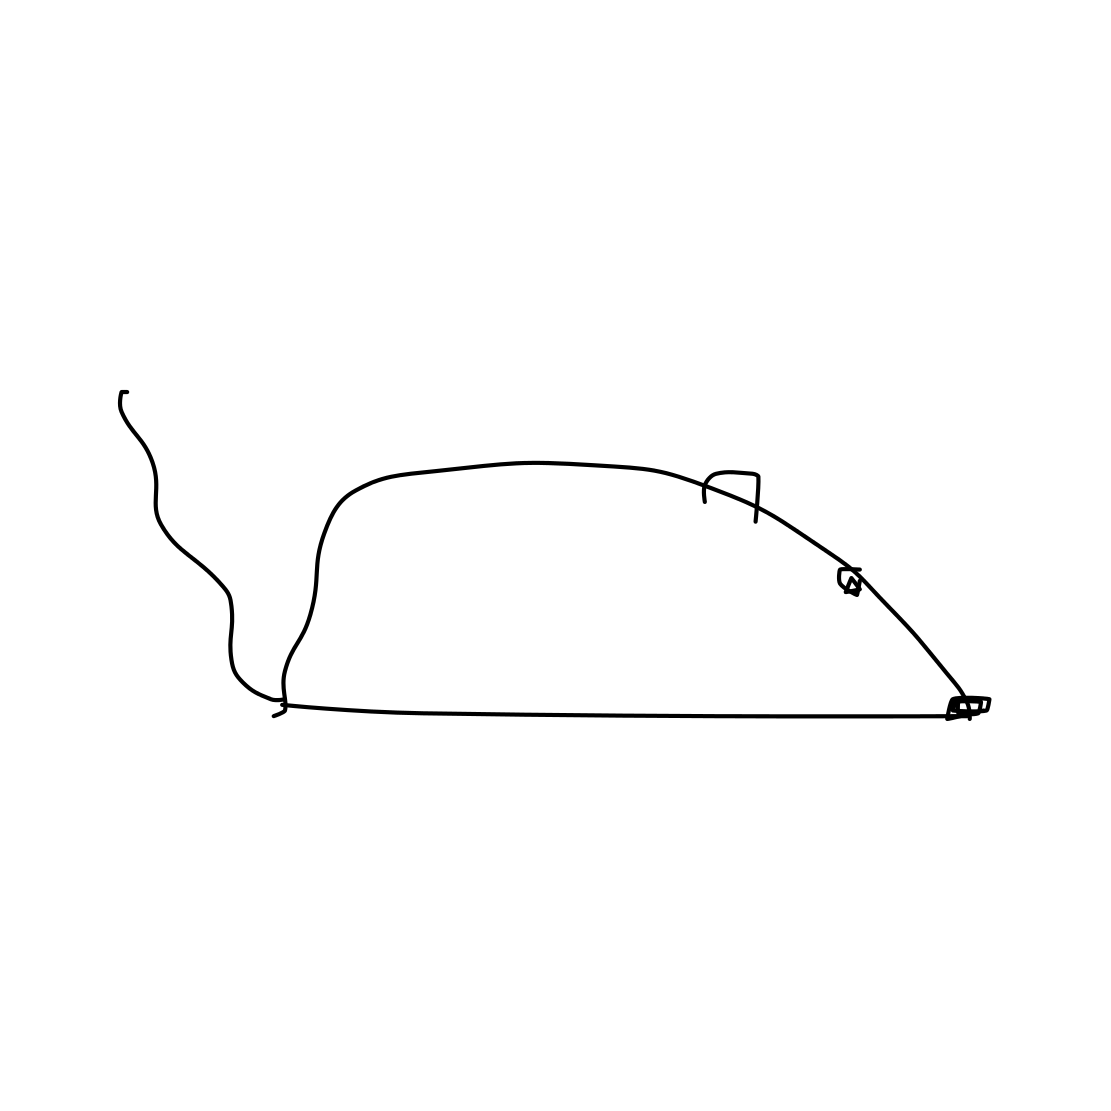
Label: mouse (animal)